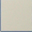
Piece: xx